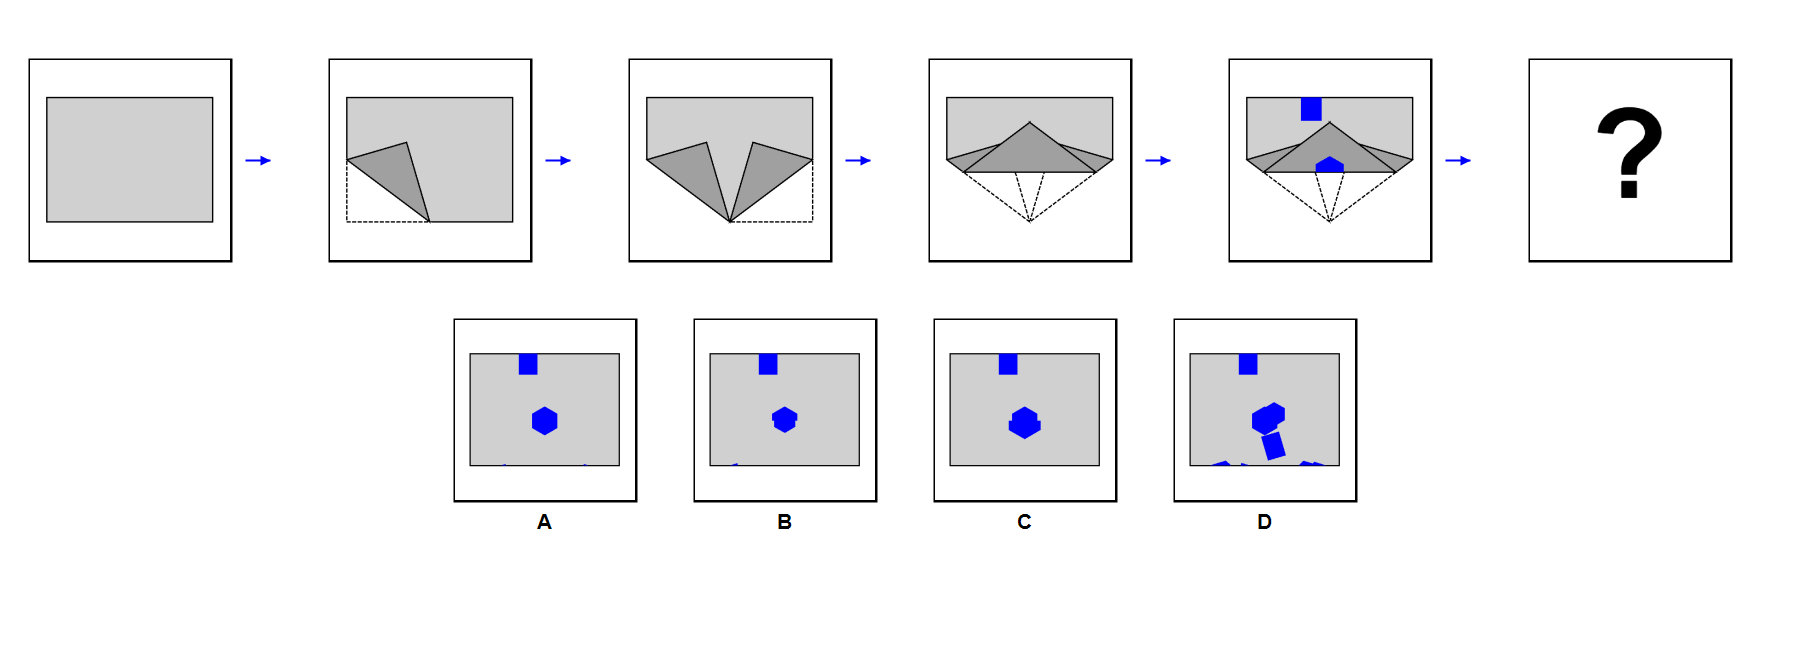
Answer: A